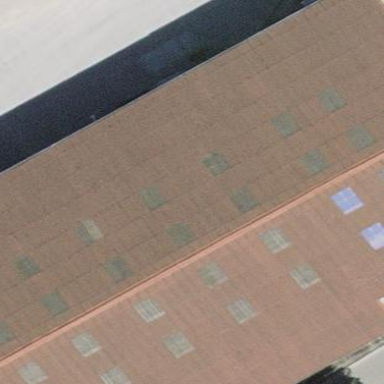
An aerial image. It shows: Industrial building.